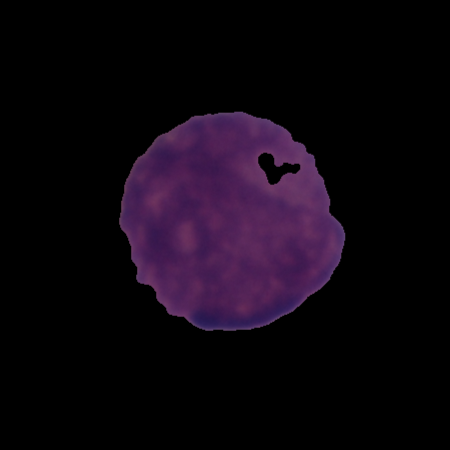
Label: cancer